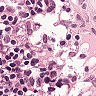
Metastatic tissue present: no